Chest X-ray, PA view. Patient: 56 years old, sex F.
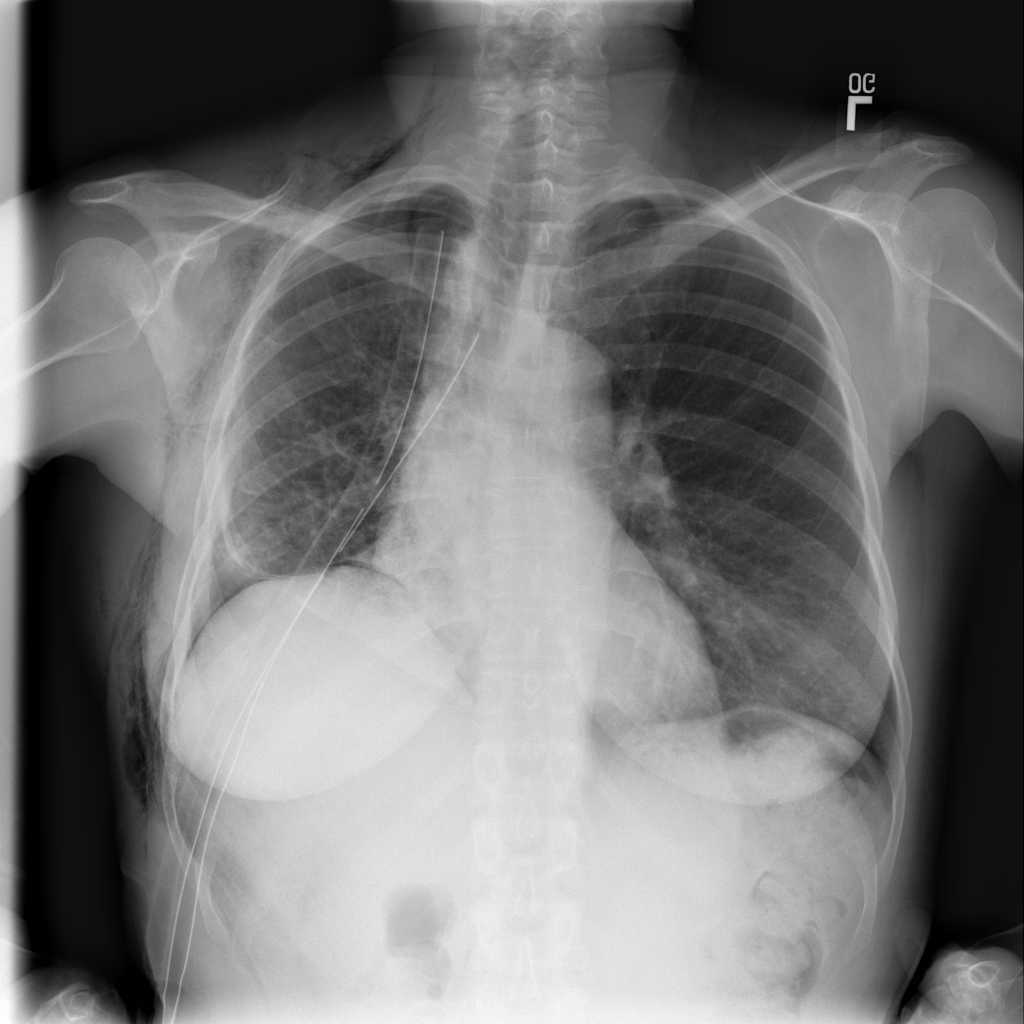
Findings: Emphysema, Pneumothorax, Pneumonia